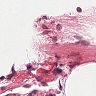
Metastatic tissue present: no